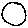
Label: circle